Question: I'd like to show the end user two documents side by side in separate columns. The document on the left makes a reference to the document on the right. I'd like to show this relationship by highlighting the text in the left column that makes the reference, and the referenced text on the right. This is easy enough with basic CSS. I'd like to take it a step further however and actually draw a connection between the two columns.
I suppose a screen shot is the easiest way to explain what I'd like to accomplish.

It's important that both columns scroll independently of each other, yet the lines connecting the two highlighted sections should remain accurate and update as the columns are scrolled.
Is there a way to accomplish this without using Flash or HTML 5 canvas? Are there any ready made jQuery plugins to accomplish this?
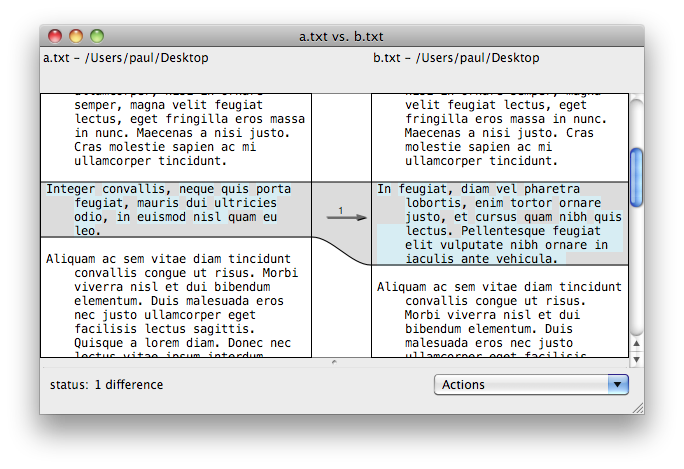
Answer: As far as I know, the only one that does something similar to this is the <URL>.
For example, you can make a circle out of a regular div by doing this:
'''
<div id="test"></div>
'''
'''
#test {
width:50px;
height:50px;
border-radius:25px;
background-color:#333;
}
'''
Yields:

The unfortunate thing about the border-radius property is that you can't do a negative radius that flips the convexity (or whatever you want to call it) of the corner. In order to start getting effects like this, you need to combine elements that have border-radius set on them. So let's take a look at something like this:
'''
<div id="container">
<div id="test"></div>
<div id="covertest"></div>
</div>
'''
'''
#container {
position:relative;
}
#test {
position:absolute;
width:200px;
height:200px;
background-color:#333;
}
#covertest {
position:absolute;
width:200px;
height:100px;
top:100px;
background-color:#eee;
border-top-right-radius:200px 100px;
}
'''
Yields:

Now, the really annoying bit is that this is as stretched as I can get it using just two divs (and a container to position them properly absolutely). Still..this is even if it doesn't give you the exact shape you were looking for.
Naturally, you can come up with any combination of divs you can think of, so use your brain with me for a moment and see what you can't come up with. I'm going to tinker with this some more and see what I can do.
: Alright, I've thought a little more about how to do this, and I've come up with a working solution. Consider this:
'''
<div id="container">
<div id="covertestleft"></div>
<div id="covertestmiddle"></div>
<div id="coverbottomright"></div>
<div id="covertestright"></div>
</div>
'''
'''
#container {
position:relative;
width:200px;
height:200px;
background-color:#333;
overflow:hidden;
}
#covertestleft {
position:absolute;
width:40px;
top:100px;
bottom:0px;
background-color:#eee;
border-top-right-radius:40px 40px;
}
#covertestmiddle {
position:absolute;
top:109px;
bottom:-50px;
left:25px;
border-left:160px solid #eee;
border-right:50px solid transparent;
border-top:85px solid transparent;
}
#covertestright {
position:absolute;
right:0px;
bottom:8px;
width:30px;
height:100px;
background-color:#333;
border-bottom-left-radius:40px 10px;
}
#coverbottomright {
position:absolute;
right:0px;
bottom:0px;
width:30px;
height:100px;
background-color:#eee;
}
'''
Yields:

This is pretty close to the effect you were trying to achieve. What you could do is create a class that produces this sort of block given a certain width and height of two blocks it's trying to link up. It'll take some learning of the nitty-gritty of these CSS properties in order to be able to transform it to different width and height values, but it's not at all impossible.
Aside from this solution, I'm fairly sure there's no way to accomplish this outside of using the '<canvas>' element or a third-party plugin like Flash or Silverlight.